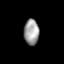
Tissue: prostate
Cell type: Fibroblasts
Senescence score: 0.7269
Nuclear area (px): 377
Mean DAPI intensity: 159.135